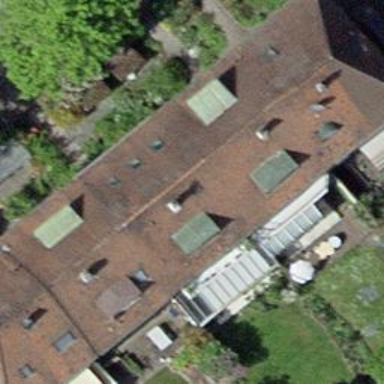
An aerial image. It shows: Terrace building.